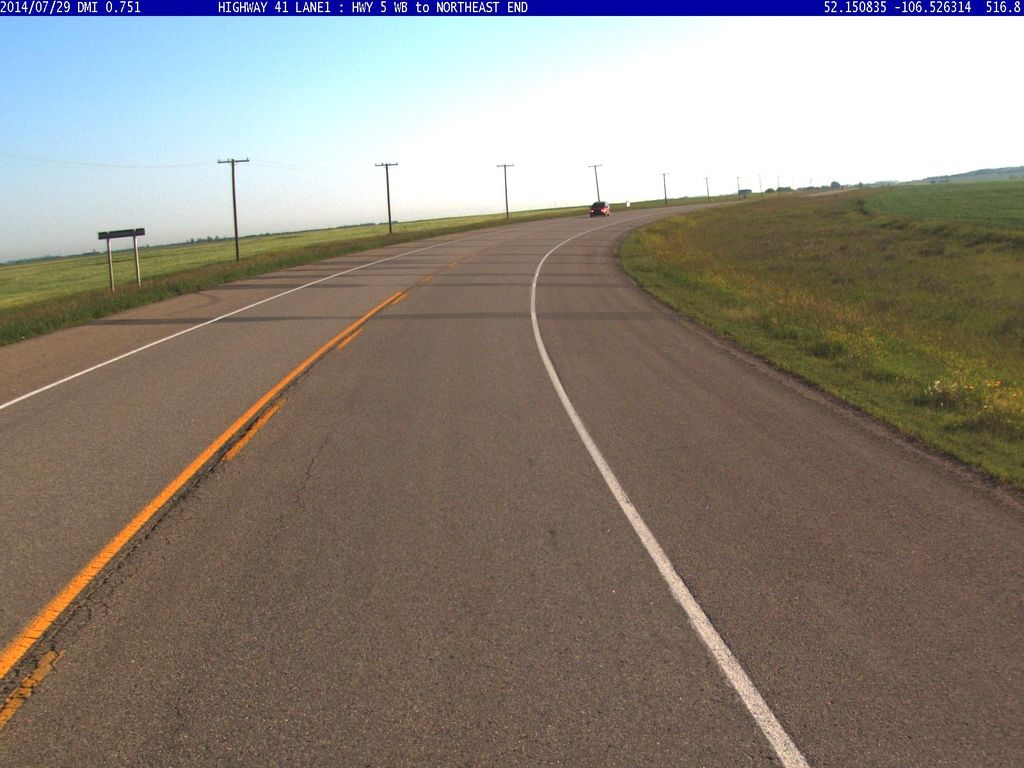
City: saskatoon